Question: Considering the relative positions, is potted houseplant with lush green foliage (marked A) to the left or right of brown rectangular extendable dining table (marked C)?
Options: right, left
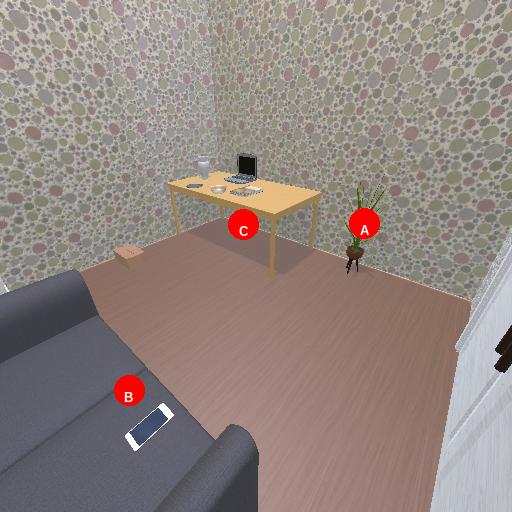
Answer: right